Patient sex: M
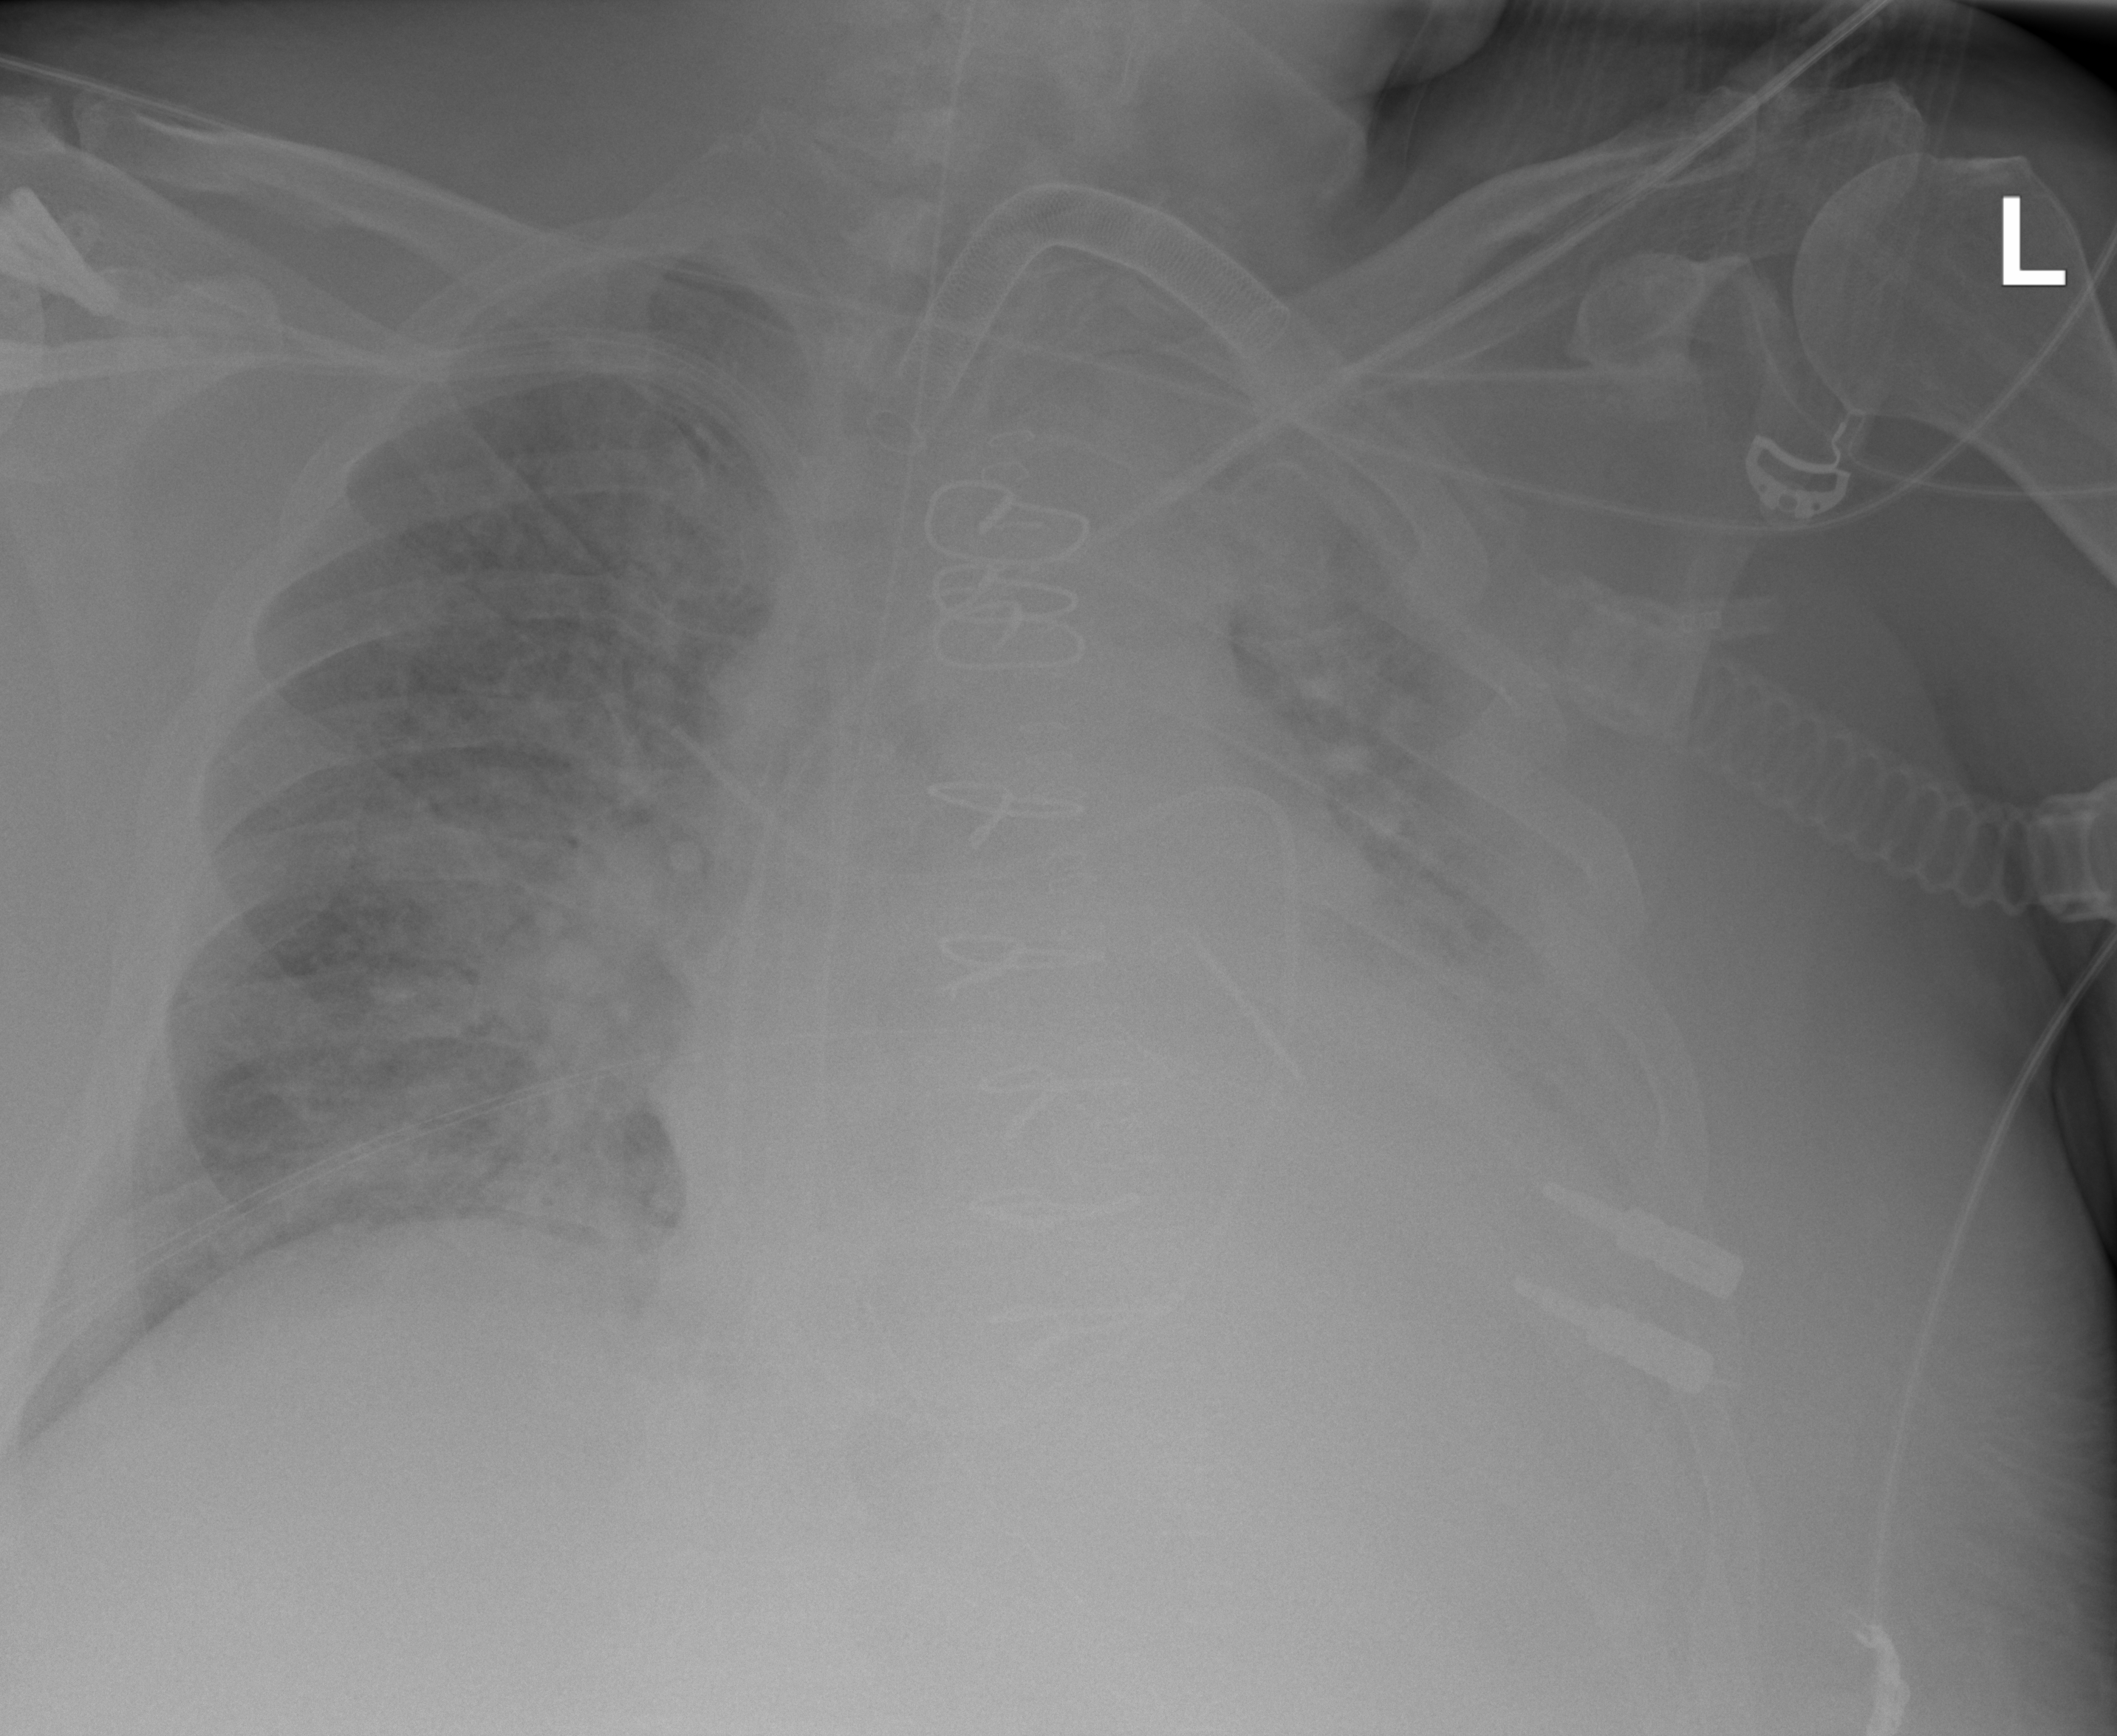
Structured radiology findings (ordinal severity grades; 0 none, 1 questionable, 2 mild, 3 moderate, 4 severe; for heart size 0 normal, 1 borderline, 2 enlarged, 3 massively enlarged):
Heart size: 2
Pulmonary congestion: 3
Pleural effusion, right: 2
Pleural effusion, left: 3
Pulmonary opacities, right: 3
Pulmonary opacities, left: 4
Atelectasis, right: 3
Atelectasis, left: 3